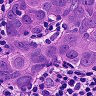
Metastatic tissue present: yes